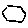
Label: hexagon